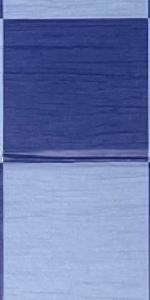
Label: Empty